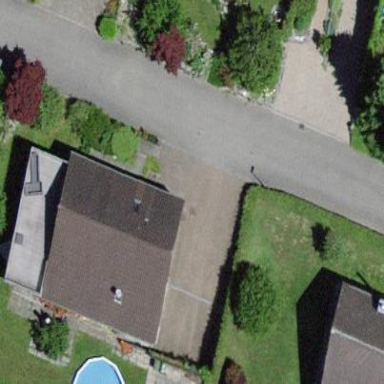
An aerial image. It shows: Detached building.